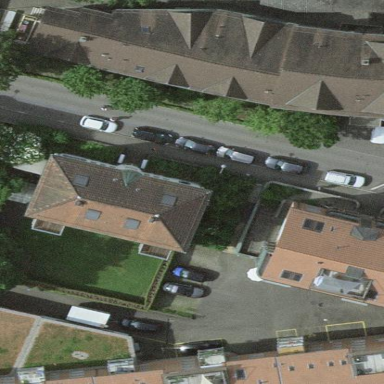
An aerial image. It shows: Building with hipped roof.